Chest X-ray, PA view. Patient: 36 years old, sex F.
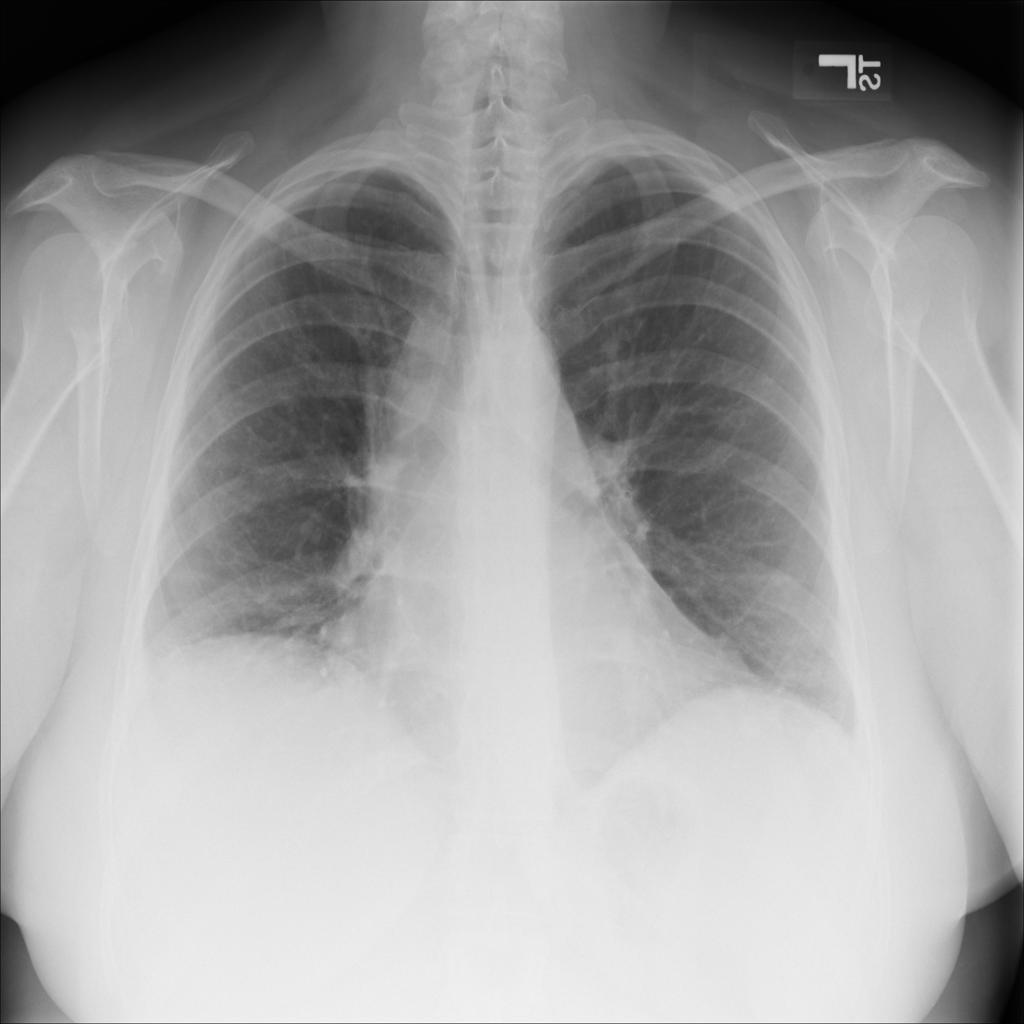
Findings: No Finding